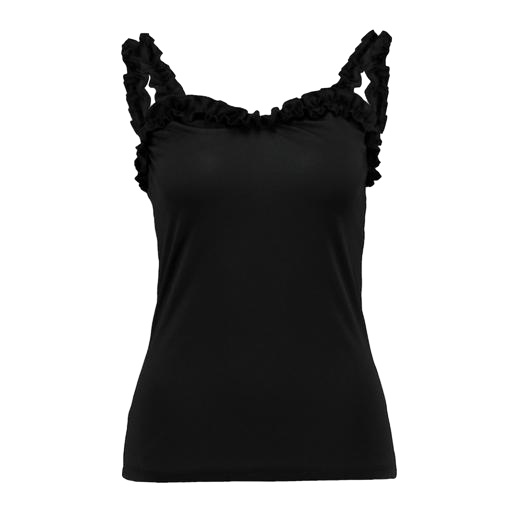
black ruffle tank, black olivia tank, black valencia tank top, white background